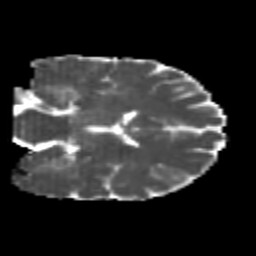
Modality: MD
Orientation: coronal
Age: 22
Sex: female
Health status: healthy
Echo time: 0.074 s